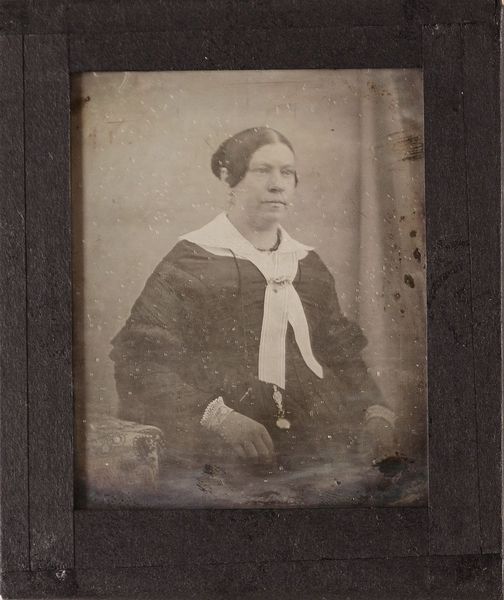
Titel: Unbekannte Frau
Künstler: Wilhelm Breuning
Standort: Hamburg
Institution: Museum für Kunst und Gewerbe Hamburg
Schlagwörter: frau, portrait, figur, person, foto, fotografie, photographie, photo, lichtbild, daguerreotypie, historische, bildwerke, angewandte und bildende kunst, hessische systematik, porträt, persönlichkeit, porträtfotografie, porträtphotographie, hüftbild